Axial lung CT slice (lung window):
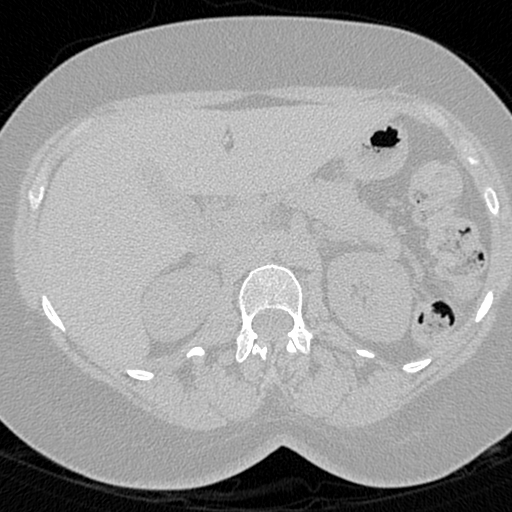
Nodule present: no